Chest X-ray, AP view. Patient: 20 years old, sex M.
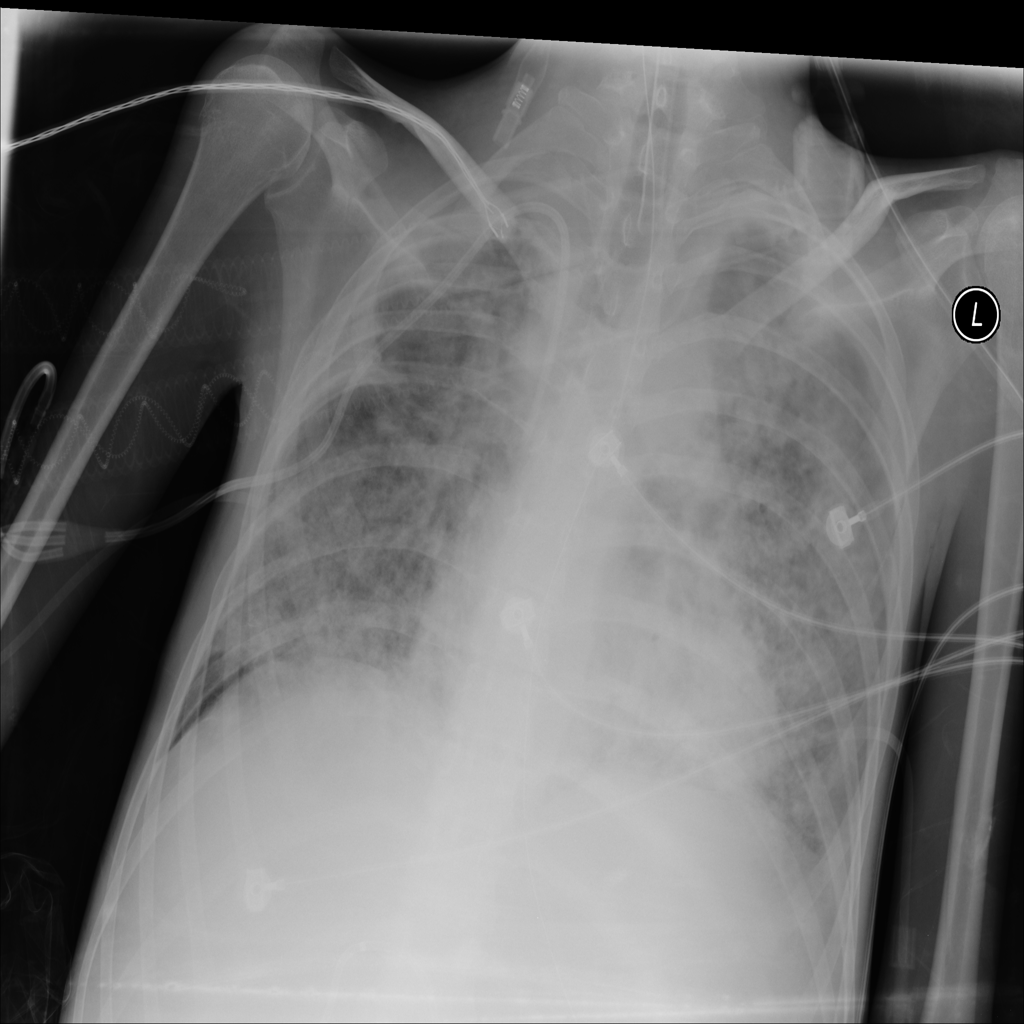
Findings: Edema